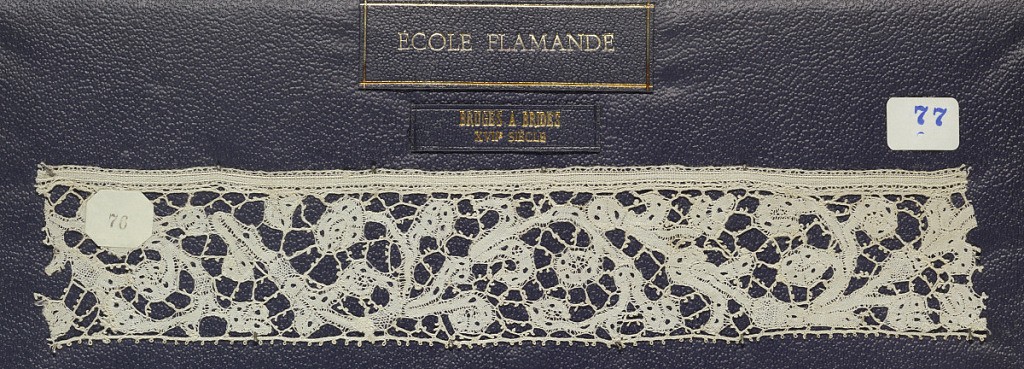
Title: Border
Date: early 18th century
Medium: bobbin lace
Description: Bobbin lace border, floral vine; early 18th century Bruges a Brides